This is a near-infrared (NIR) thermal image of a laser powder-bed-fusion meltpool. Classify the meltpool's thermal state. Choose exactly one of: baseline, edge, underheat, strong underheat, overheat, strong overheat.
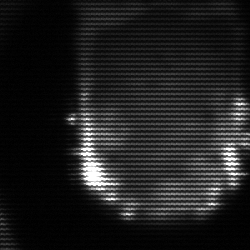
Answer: baseline